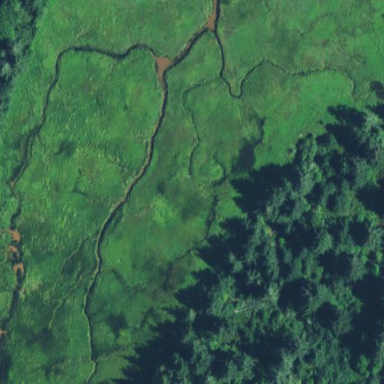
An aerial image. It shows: Marshy wetland area.